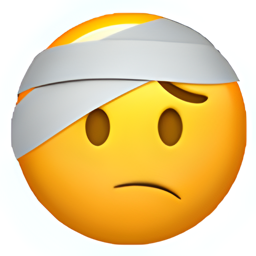
Name: face with head bandage
Emoji: 🤕
Group: Smileys & Emotion
Sub-group: face-unwell